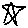
Label: star